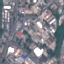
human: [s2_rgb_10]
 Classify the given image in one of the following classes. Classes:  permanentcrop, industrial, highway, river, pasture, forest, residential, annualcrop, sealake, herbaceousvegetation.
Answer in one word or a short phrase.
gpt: Industrial